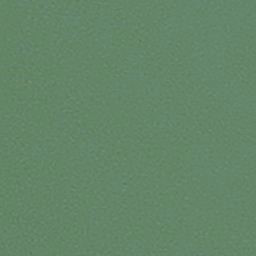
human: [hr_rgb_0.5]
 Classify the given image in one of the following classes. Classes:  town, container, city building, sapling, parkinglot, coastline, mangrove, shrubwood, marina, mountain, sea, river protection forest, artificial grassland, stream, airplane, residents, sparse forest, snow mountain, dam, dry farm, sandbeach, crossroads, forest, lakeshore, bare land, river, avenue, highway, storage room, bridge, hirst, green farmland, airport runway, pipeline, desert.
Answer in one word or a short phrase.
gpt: sea